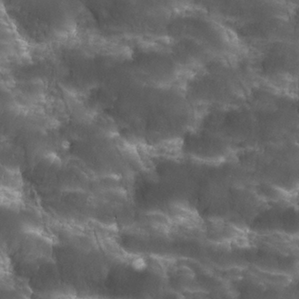
Label: non_frost